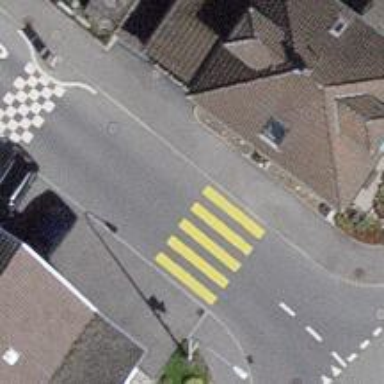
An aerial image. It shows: Uncontrolled zebra crossing with zebra markings.